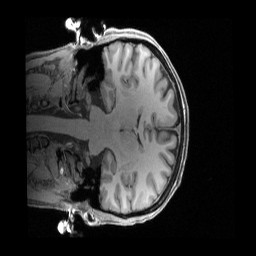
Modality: T1w
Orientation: coronal
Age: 38
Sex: female
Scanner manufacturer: siemens
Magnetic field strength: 3 T
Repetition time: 2.4 s
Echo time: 0.00222 s